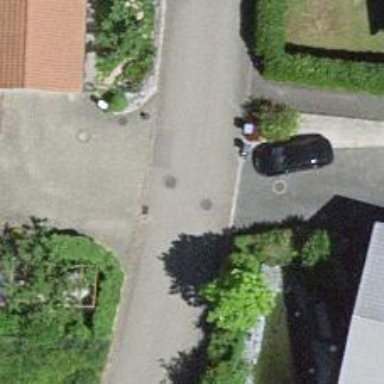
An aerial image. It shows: Residential road with asphalt surface.